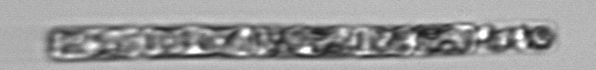
Label: Guinardia_delicatula_TAG_internal_parasite